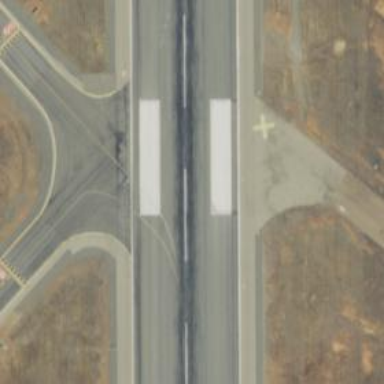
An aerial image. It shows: View of taxiway at the airport.